Question: I Have 3 Tables with foreign keys to each other.
I want to write a SQL Server Stored Procedure to select records from one of them.

Now, let's suppose that i want all the Winner records referring to the Player records referring to The Game with the ID=2, how can i proceed?
Thank you.
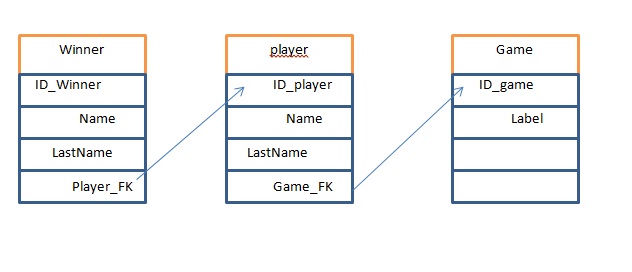
Answer: you have specified So that i have used the left join for player and game. But the Overall code works according to the where condition.
Try This,
'''
select w.* from Winner w
left Join Player p on p.ID_player = w.player_FK
left join Game g on g.ID_game = p.Game_FK
where Game.ID_game = 2
'''